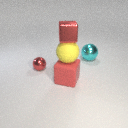
large cyan metal sphere to the right of large red rubber cube